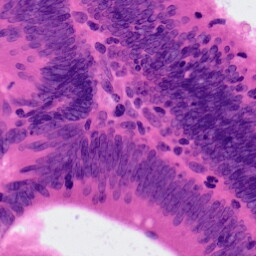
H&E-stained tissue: Colon